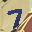
Label: 7